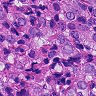
Metastatic tissue present: yes